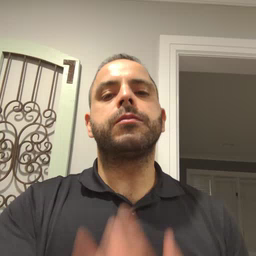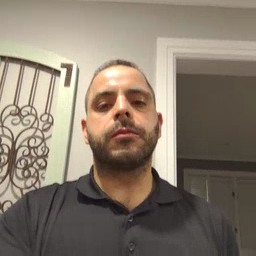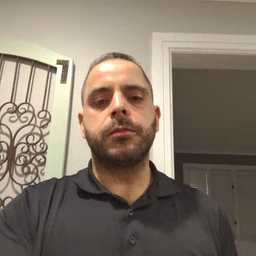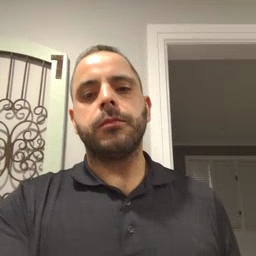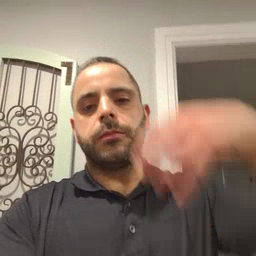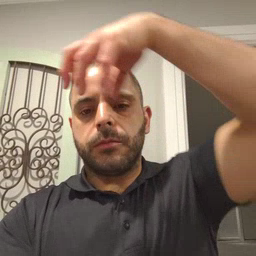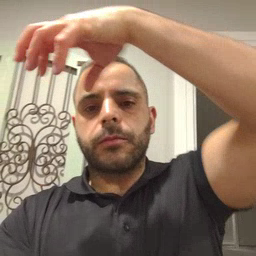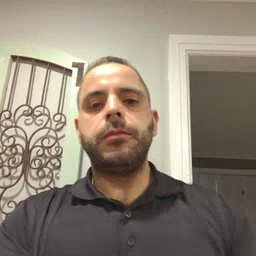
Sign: cloud